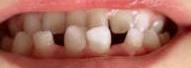
Condition: hypodontia